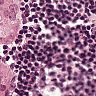
Metastatic tissue present: yes